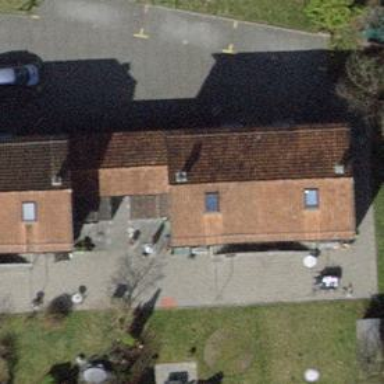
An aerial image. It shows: Terrace building.